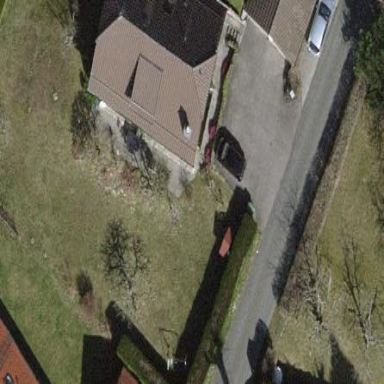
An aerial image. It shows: Simple and straightforward house.